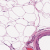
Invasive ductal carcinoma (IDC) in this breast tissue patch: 0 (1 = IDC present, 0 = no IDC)